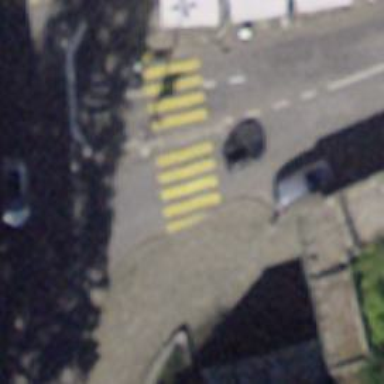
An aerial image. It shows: Uncontrolled zebra crossing with pedestrian island.